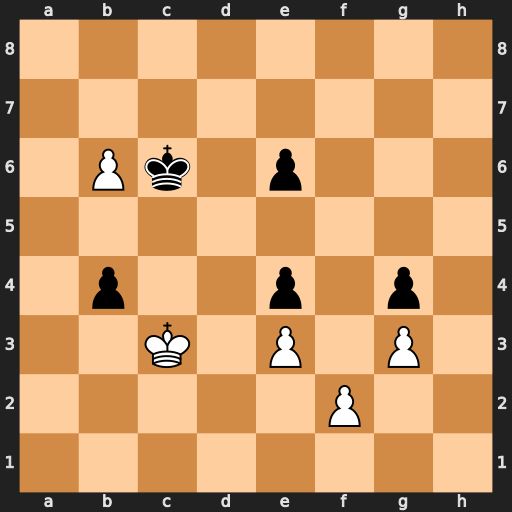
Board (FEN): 8/8/1Pk1p3/8/1p2p1p1/2K1P1P1/5P2/8
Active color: w
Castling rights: -
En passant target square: -
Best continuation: Kxb4 Kxb6 Kc4 Kc6 Kd4